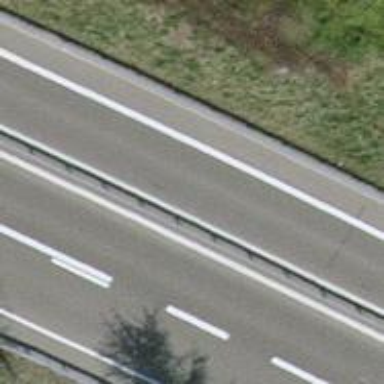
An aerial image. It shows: Asphalt motorway of trunk classification.